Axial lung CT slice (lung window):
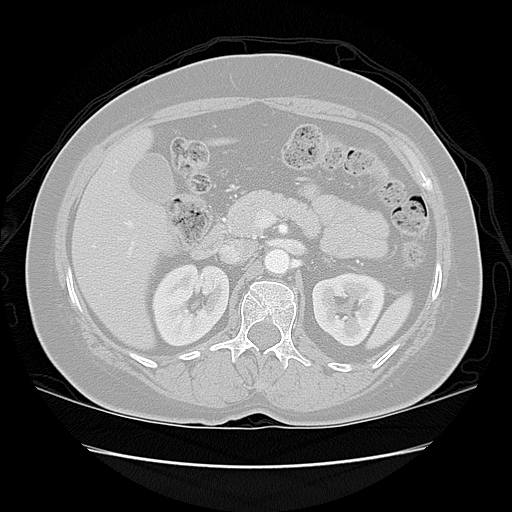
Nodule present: no